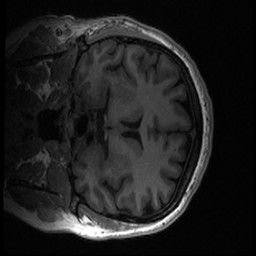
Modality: T1w
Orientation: coronal
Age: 18
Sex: female